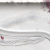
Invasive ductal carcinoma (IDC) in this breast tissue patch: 0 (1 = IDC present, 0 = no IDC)